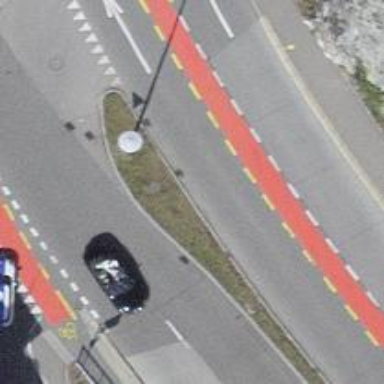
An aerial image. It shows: Bus stop with designated public transport stop position.